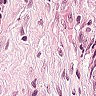
Metastatic tissue present: yes